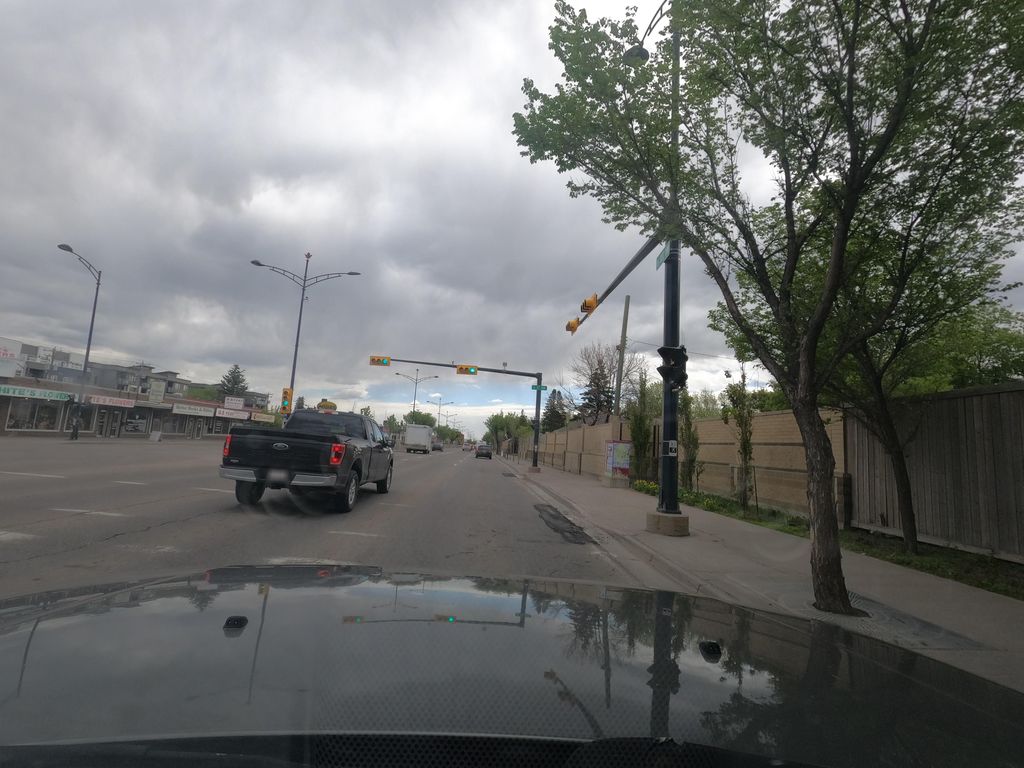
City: calgary